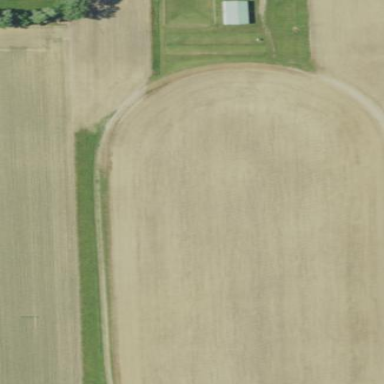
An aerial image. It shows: Bridleway.